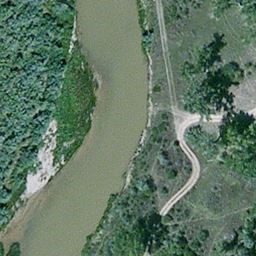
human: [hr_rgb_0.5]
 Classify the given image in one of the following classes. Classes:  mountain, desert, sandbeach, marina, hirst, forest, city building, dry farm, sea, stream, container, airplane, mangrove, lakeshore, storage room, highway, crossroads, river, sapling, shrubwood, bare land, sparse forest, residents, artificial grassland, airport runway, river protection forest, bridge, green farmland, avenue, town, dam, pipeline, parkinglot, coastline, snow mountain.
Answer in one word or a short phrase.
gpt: river